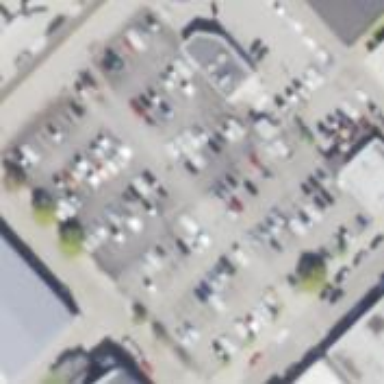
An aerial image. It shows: Paved parking area.